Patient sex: M
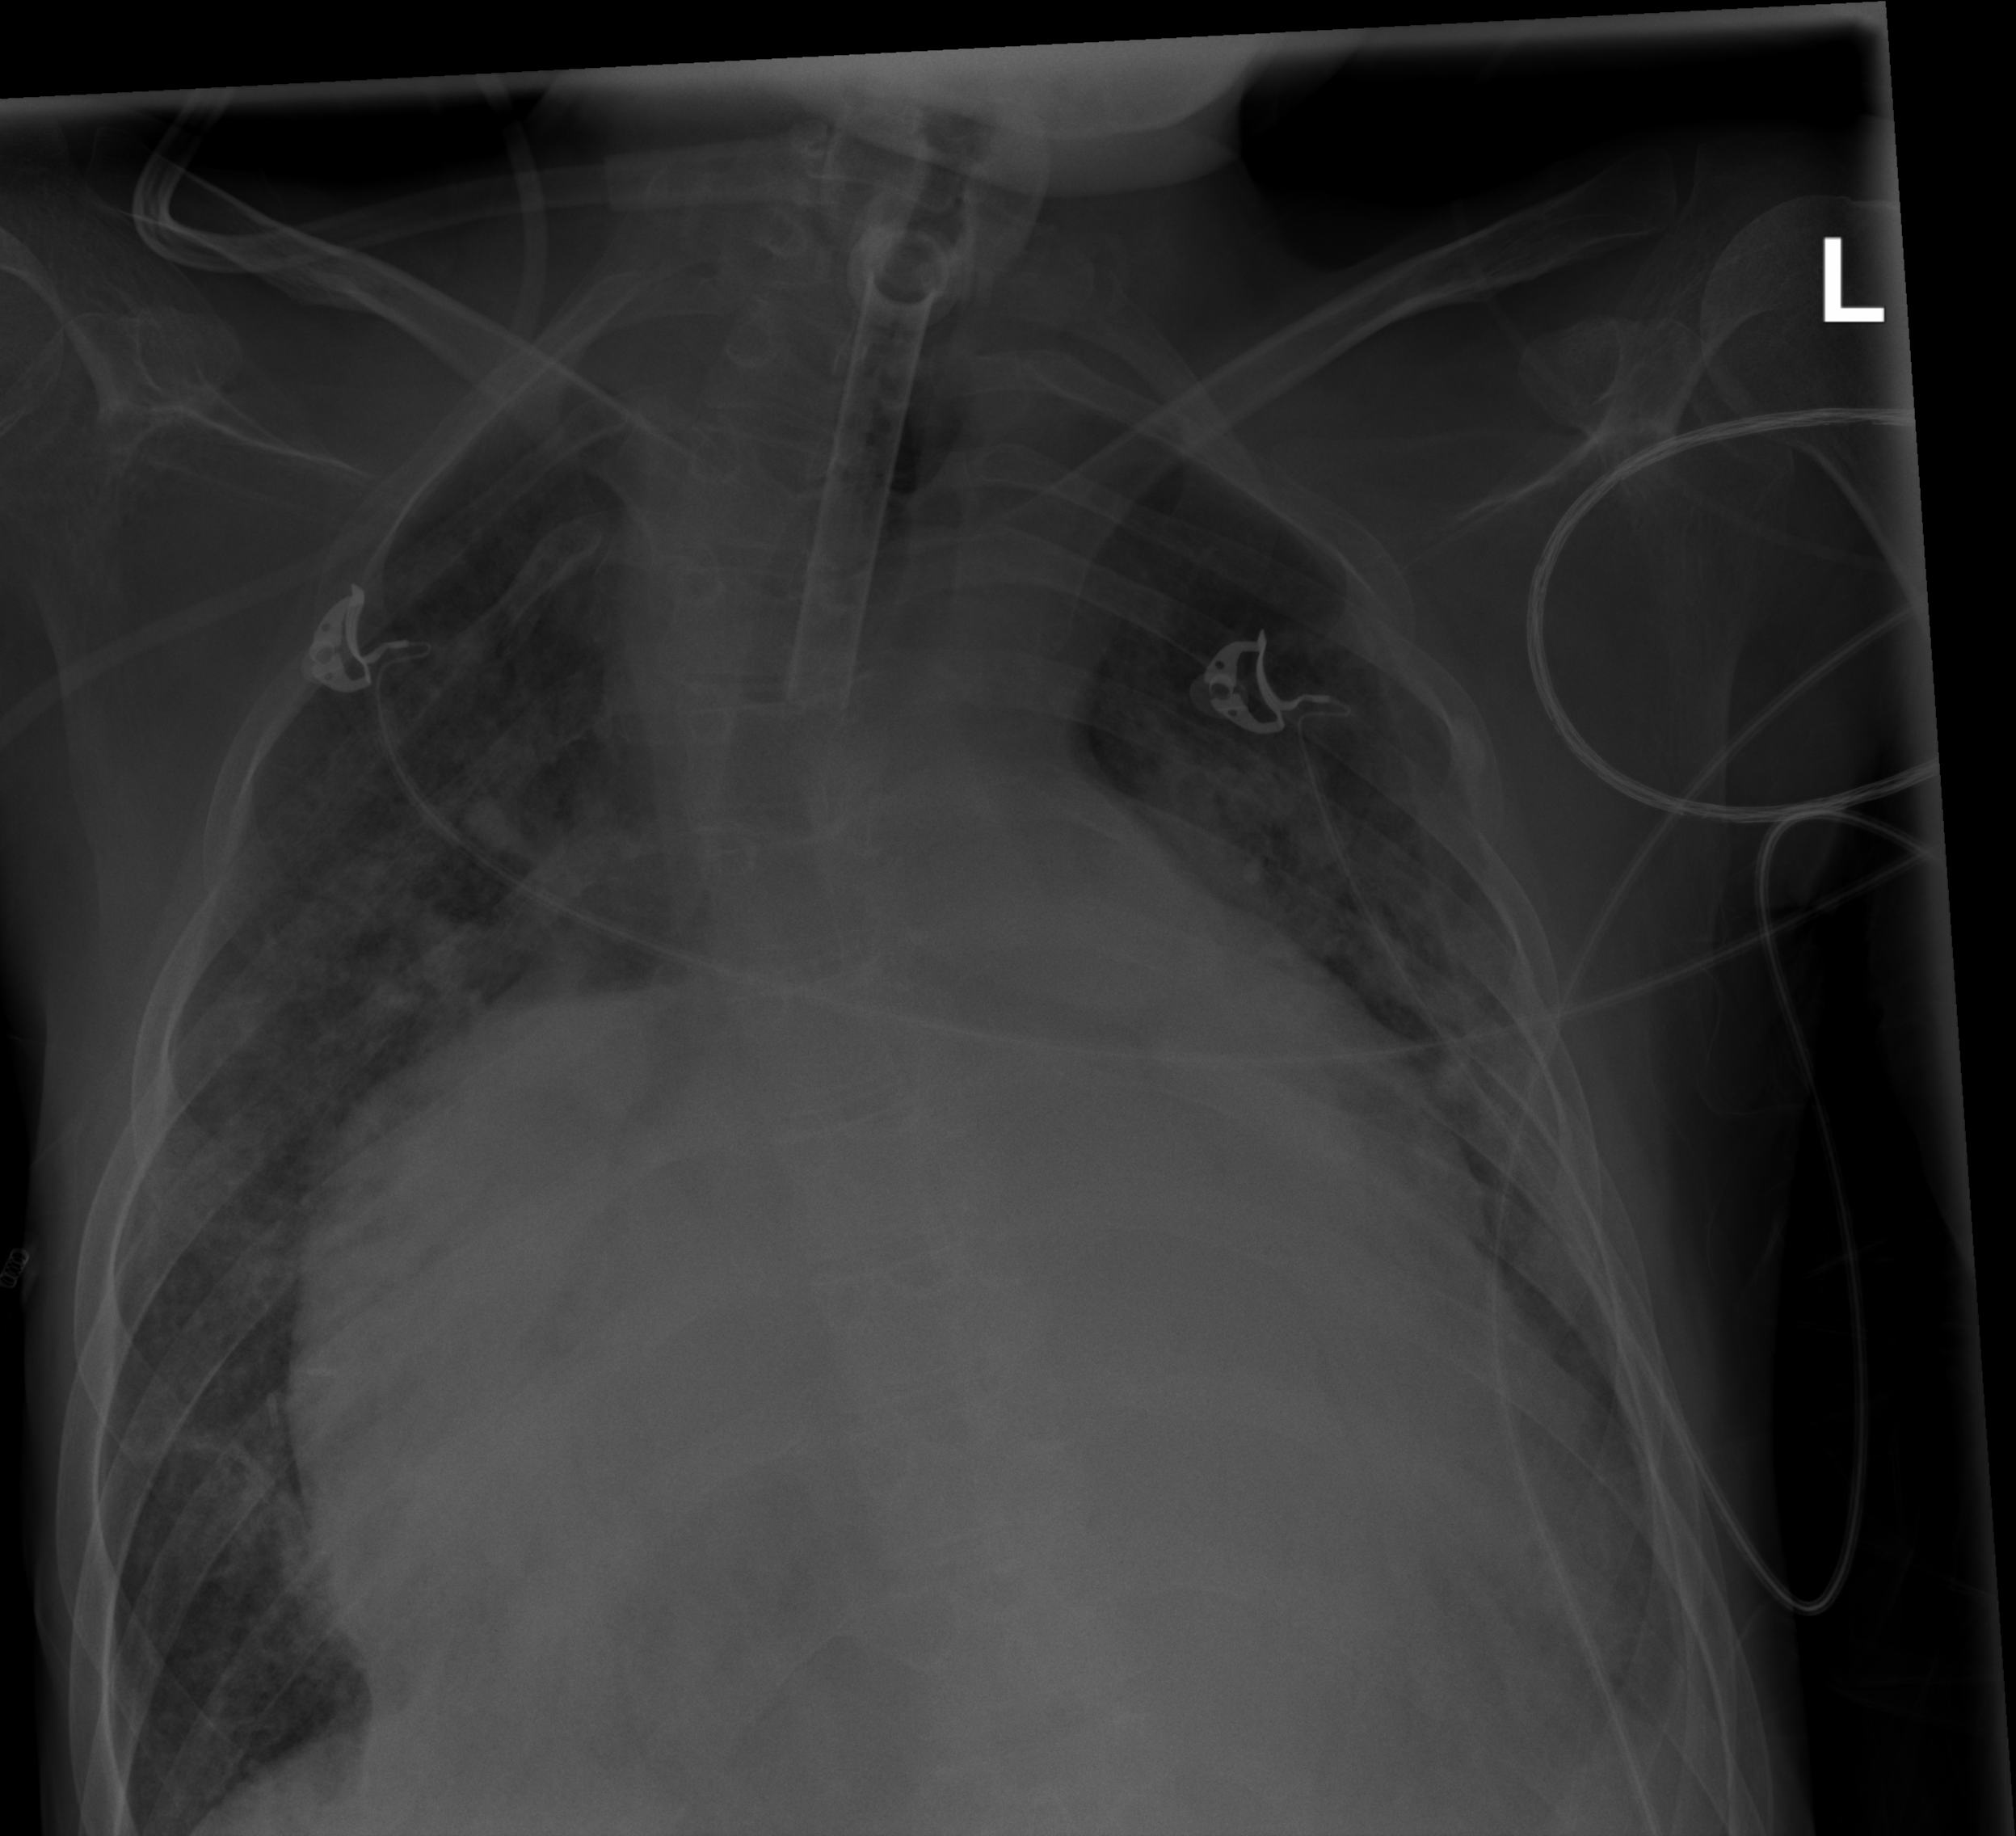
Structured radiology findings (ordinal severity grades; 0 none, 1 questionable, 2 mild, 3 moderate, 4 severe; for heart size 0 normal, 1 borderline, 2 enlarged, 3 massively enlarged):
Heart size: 3
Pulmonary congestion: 2
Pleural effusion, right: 0
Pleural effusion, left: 1
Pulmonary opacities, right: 2
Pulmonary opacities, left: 2
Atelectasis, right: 2
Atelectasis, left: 2